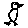
Label: bird